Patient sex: F
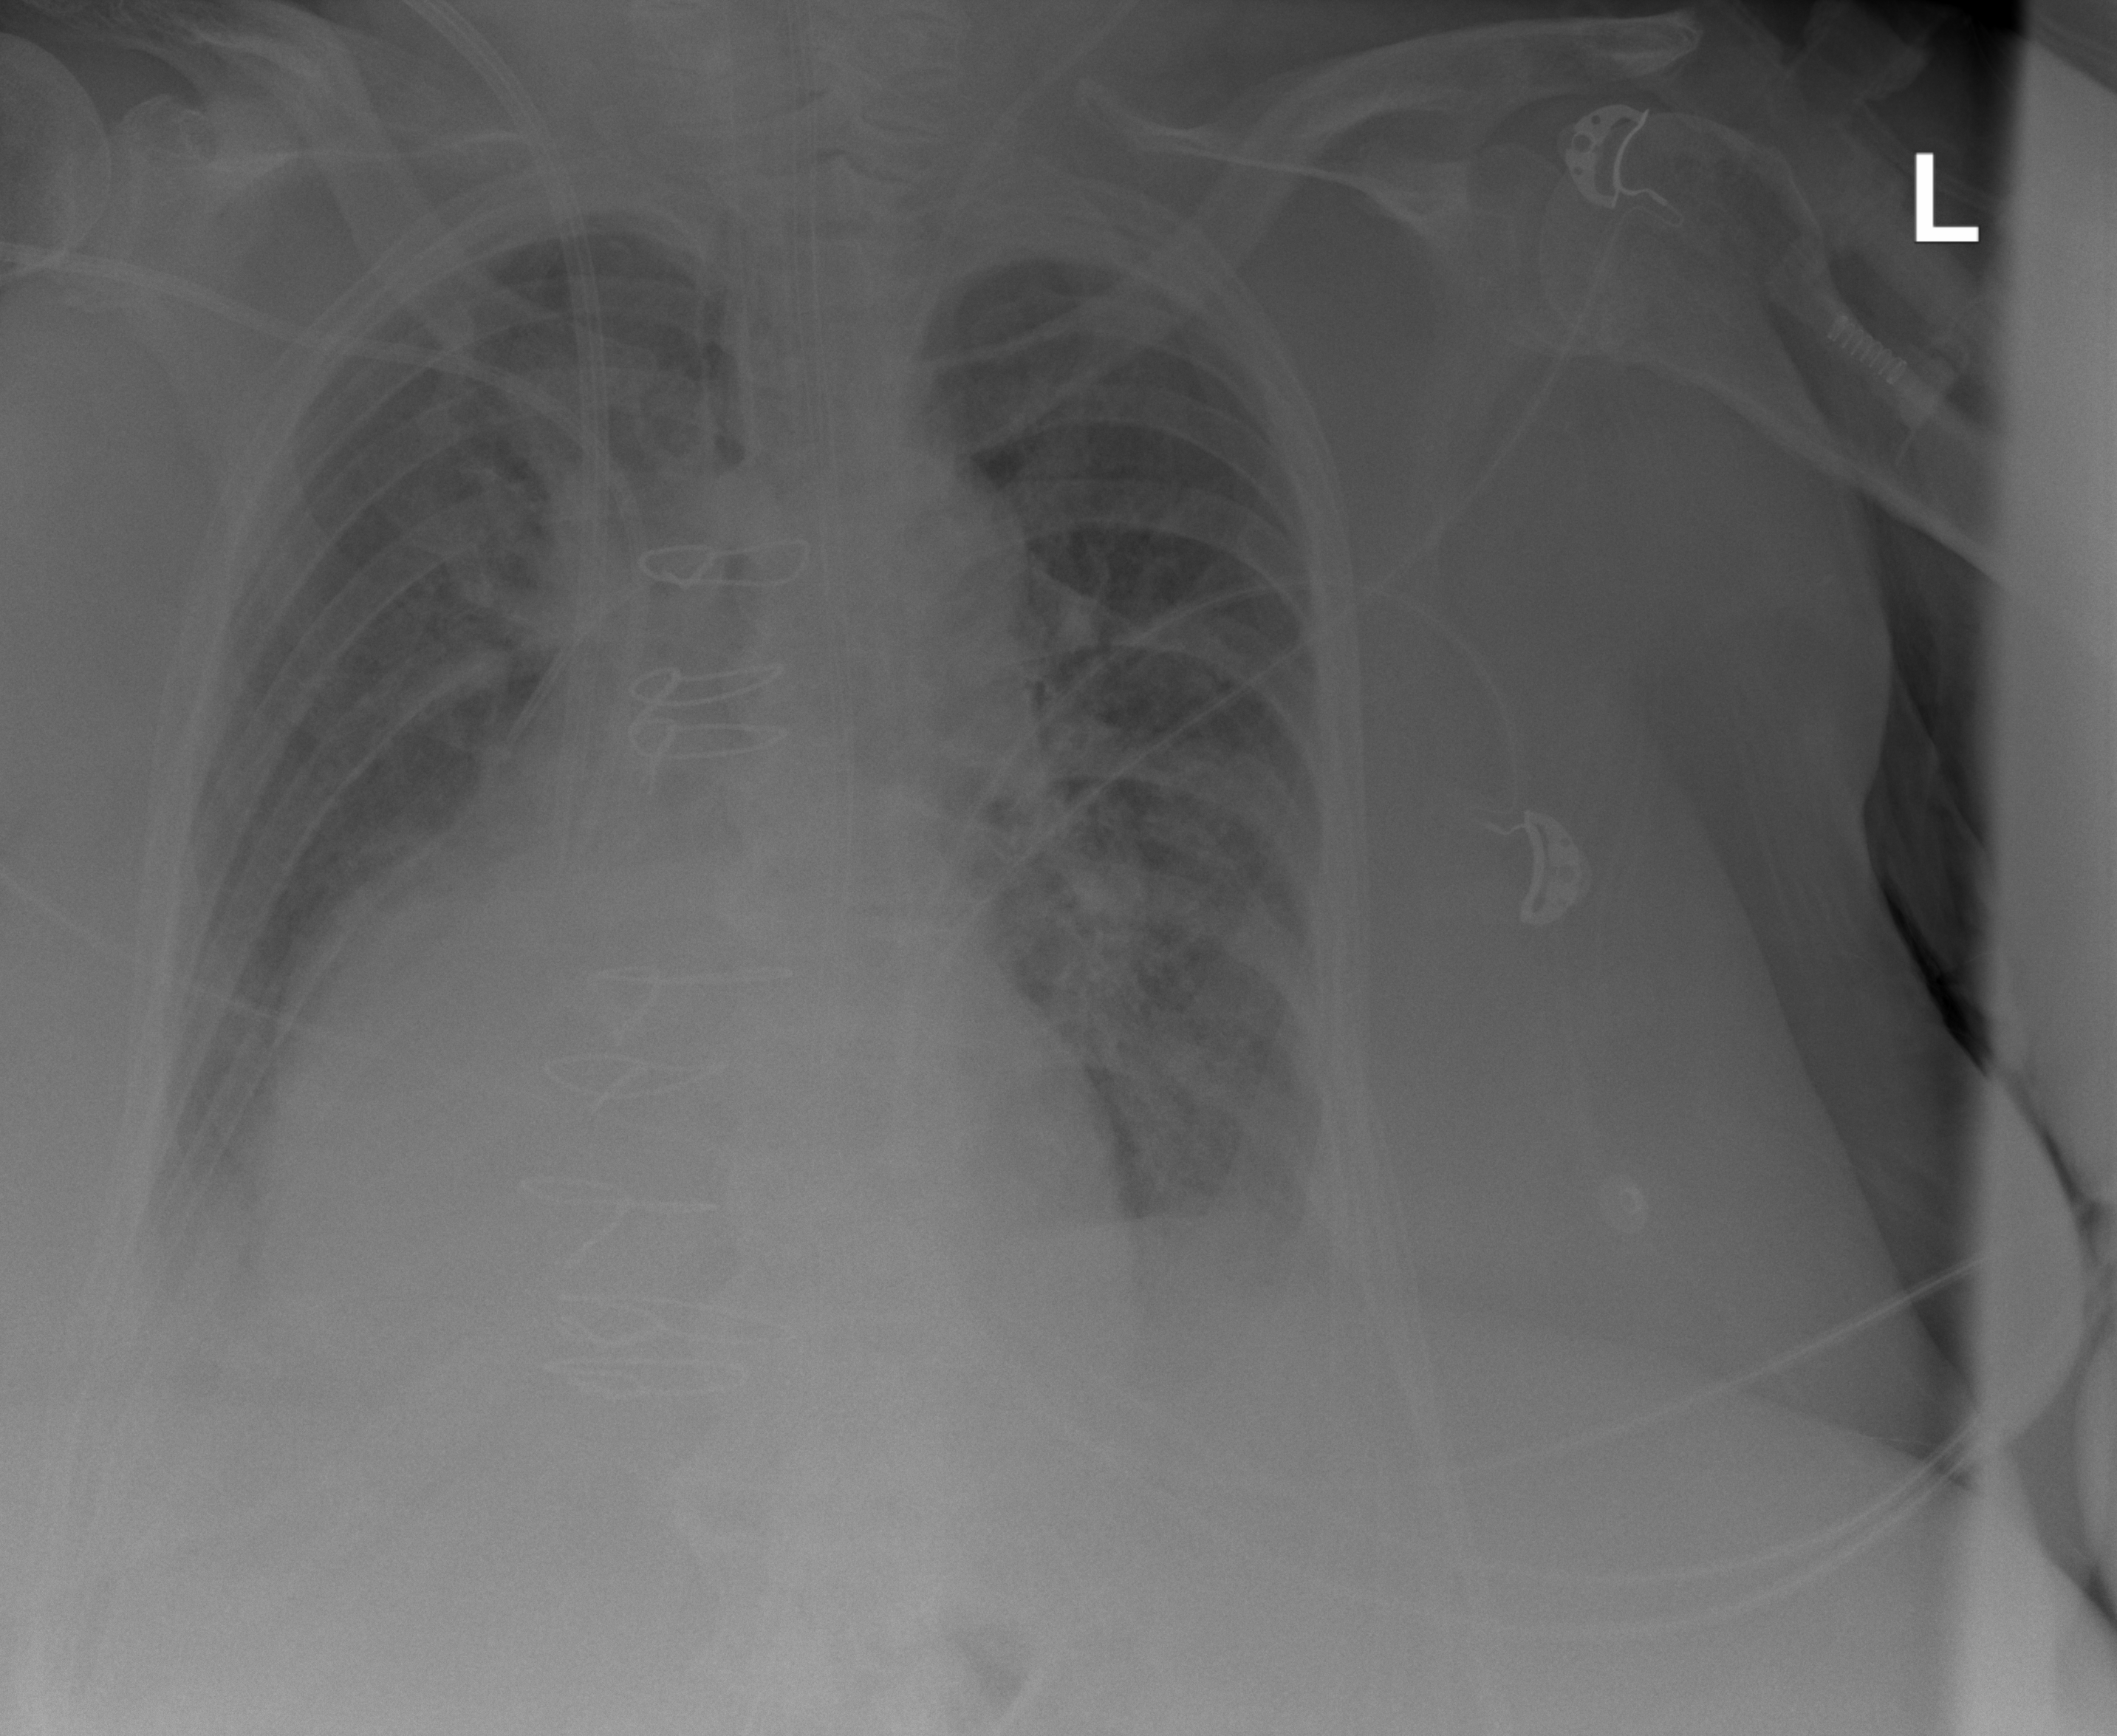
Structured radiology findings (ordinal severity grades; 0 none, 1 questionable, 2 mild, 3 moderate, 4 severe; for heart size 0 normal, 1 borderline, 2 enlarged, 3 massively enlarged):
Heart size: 2
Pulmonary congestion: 2
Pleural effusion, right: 2
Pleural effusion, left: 2
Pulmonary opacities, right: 2
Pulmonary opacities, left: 2
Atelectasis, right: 0
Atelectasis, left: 0